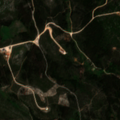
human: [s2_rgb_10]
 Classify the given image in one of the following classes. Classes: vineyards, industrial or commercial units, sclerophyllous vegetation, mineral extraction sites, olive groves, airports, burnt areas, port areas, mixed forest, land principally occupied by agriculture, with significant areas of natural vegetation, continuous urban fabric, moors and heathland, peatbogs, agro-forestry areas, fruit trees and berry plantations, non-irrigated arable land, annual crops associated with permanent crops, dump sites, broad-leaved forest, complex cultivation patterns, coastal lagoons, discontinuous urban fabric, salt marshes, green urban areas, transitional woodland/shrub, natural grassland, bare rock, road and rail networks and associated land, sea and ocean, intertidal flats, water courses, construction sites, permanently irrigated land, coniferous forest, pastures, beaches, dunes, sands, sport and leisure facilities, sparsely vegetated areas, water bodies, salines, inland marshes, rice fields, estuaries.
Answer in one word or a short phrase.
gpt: broad-leaved forest, sclerophyllous vegetation, transitional woodland/shrub